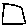
Label: square